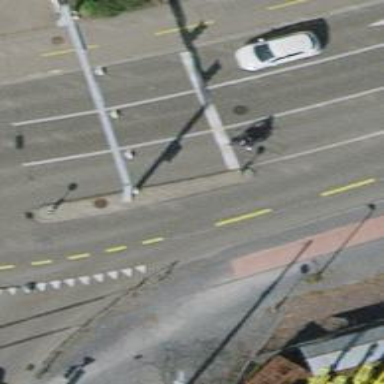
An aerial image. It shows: Primary highway with asphalt surface. There is separate sidewalk and lane for cycling on the left.